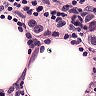
Metastatic tissue present: yes